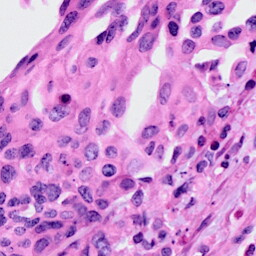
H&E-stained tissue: Cervix